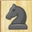
Piece: bN